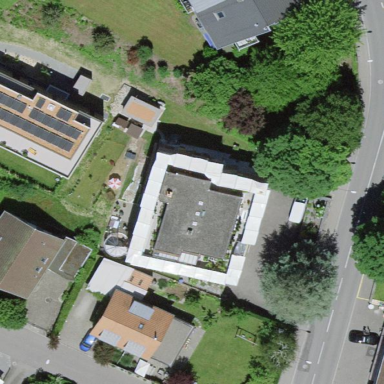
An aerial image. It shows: Residential building.